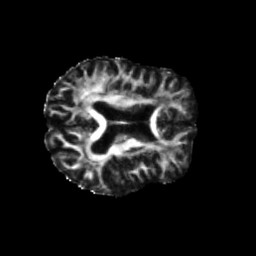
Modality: FA
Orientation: axial
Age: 76
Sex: female
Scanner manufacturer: siemens
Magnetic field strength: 3 T
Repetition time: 5.25 s
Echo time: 0.08 s